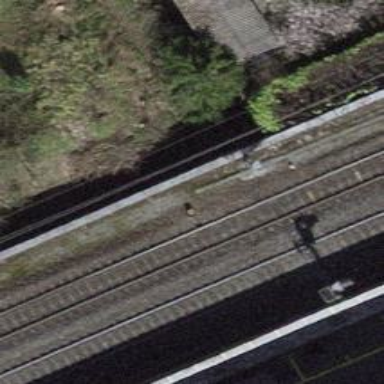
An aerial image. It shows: Single railway track with electrified contact line.